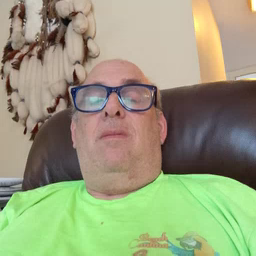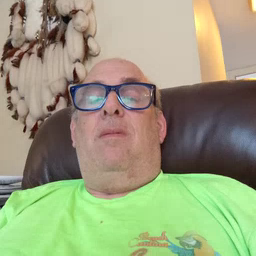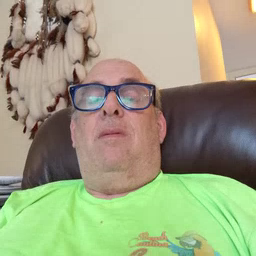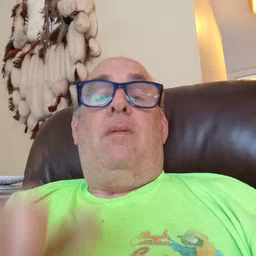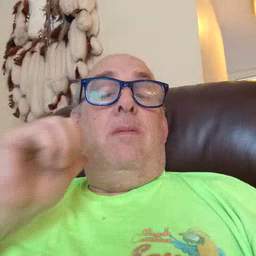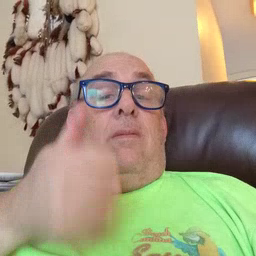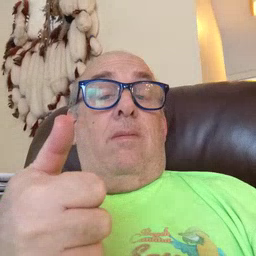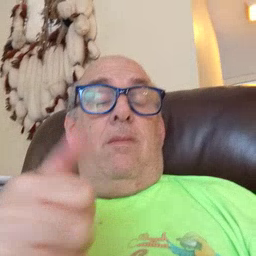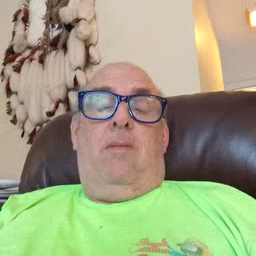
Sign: tomorrow